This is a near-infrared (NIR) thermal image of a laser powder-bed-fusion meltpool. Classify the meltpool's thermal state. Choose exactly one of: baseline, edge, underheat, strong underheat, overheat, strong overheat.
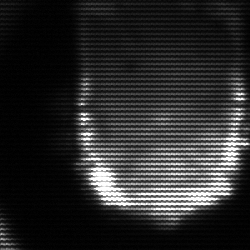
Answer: baseline